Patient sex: M
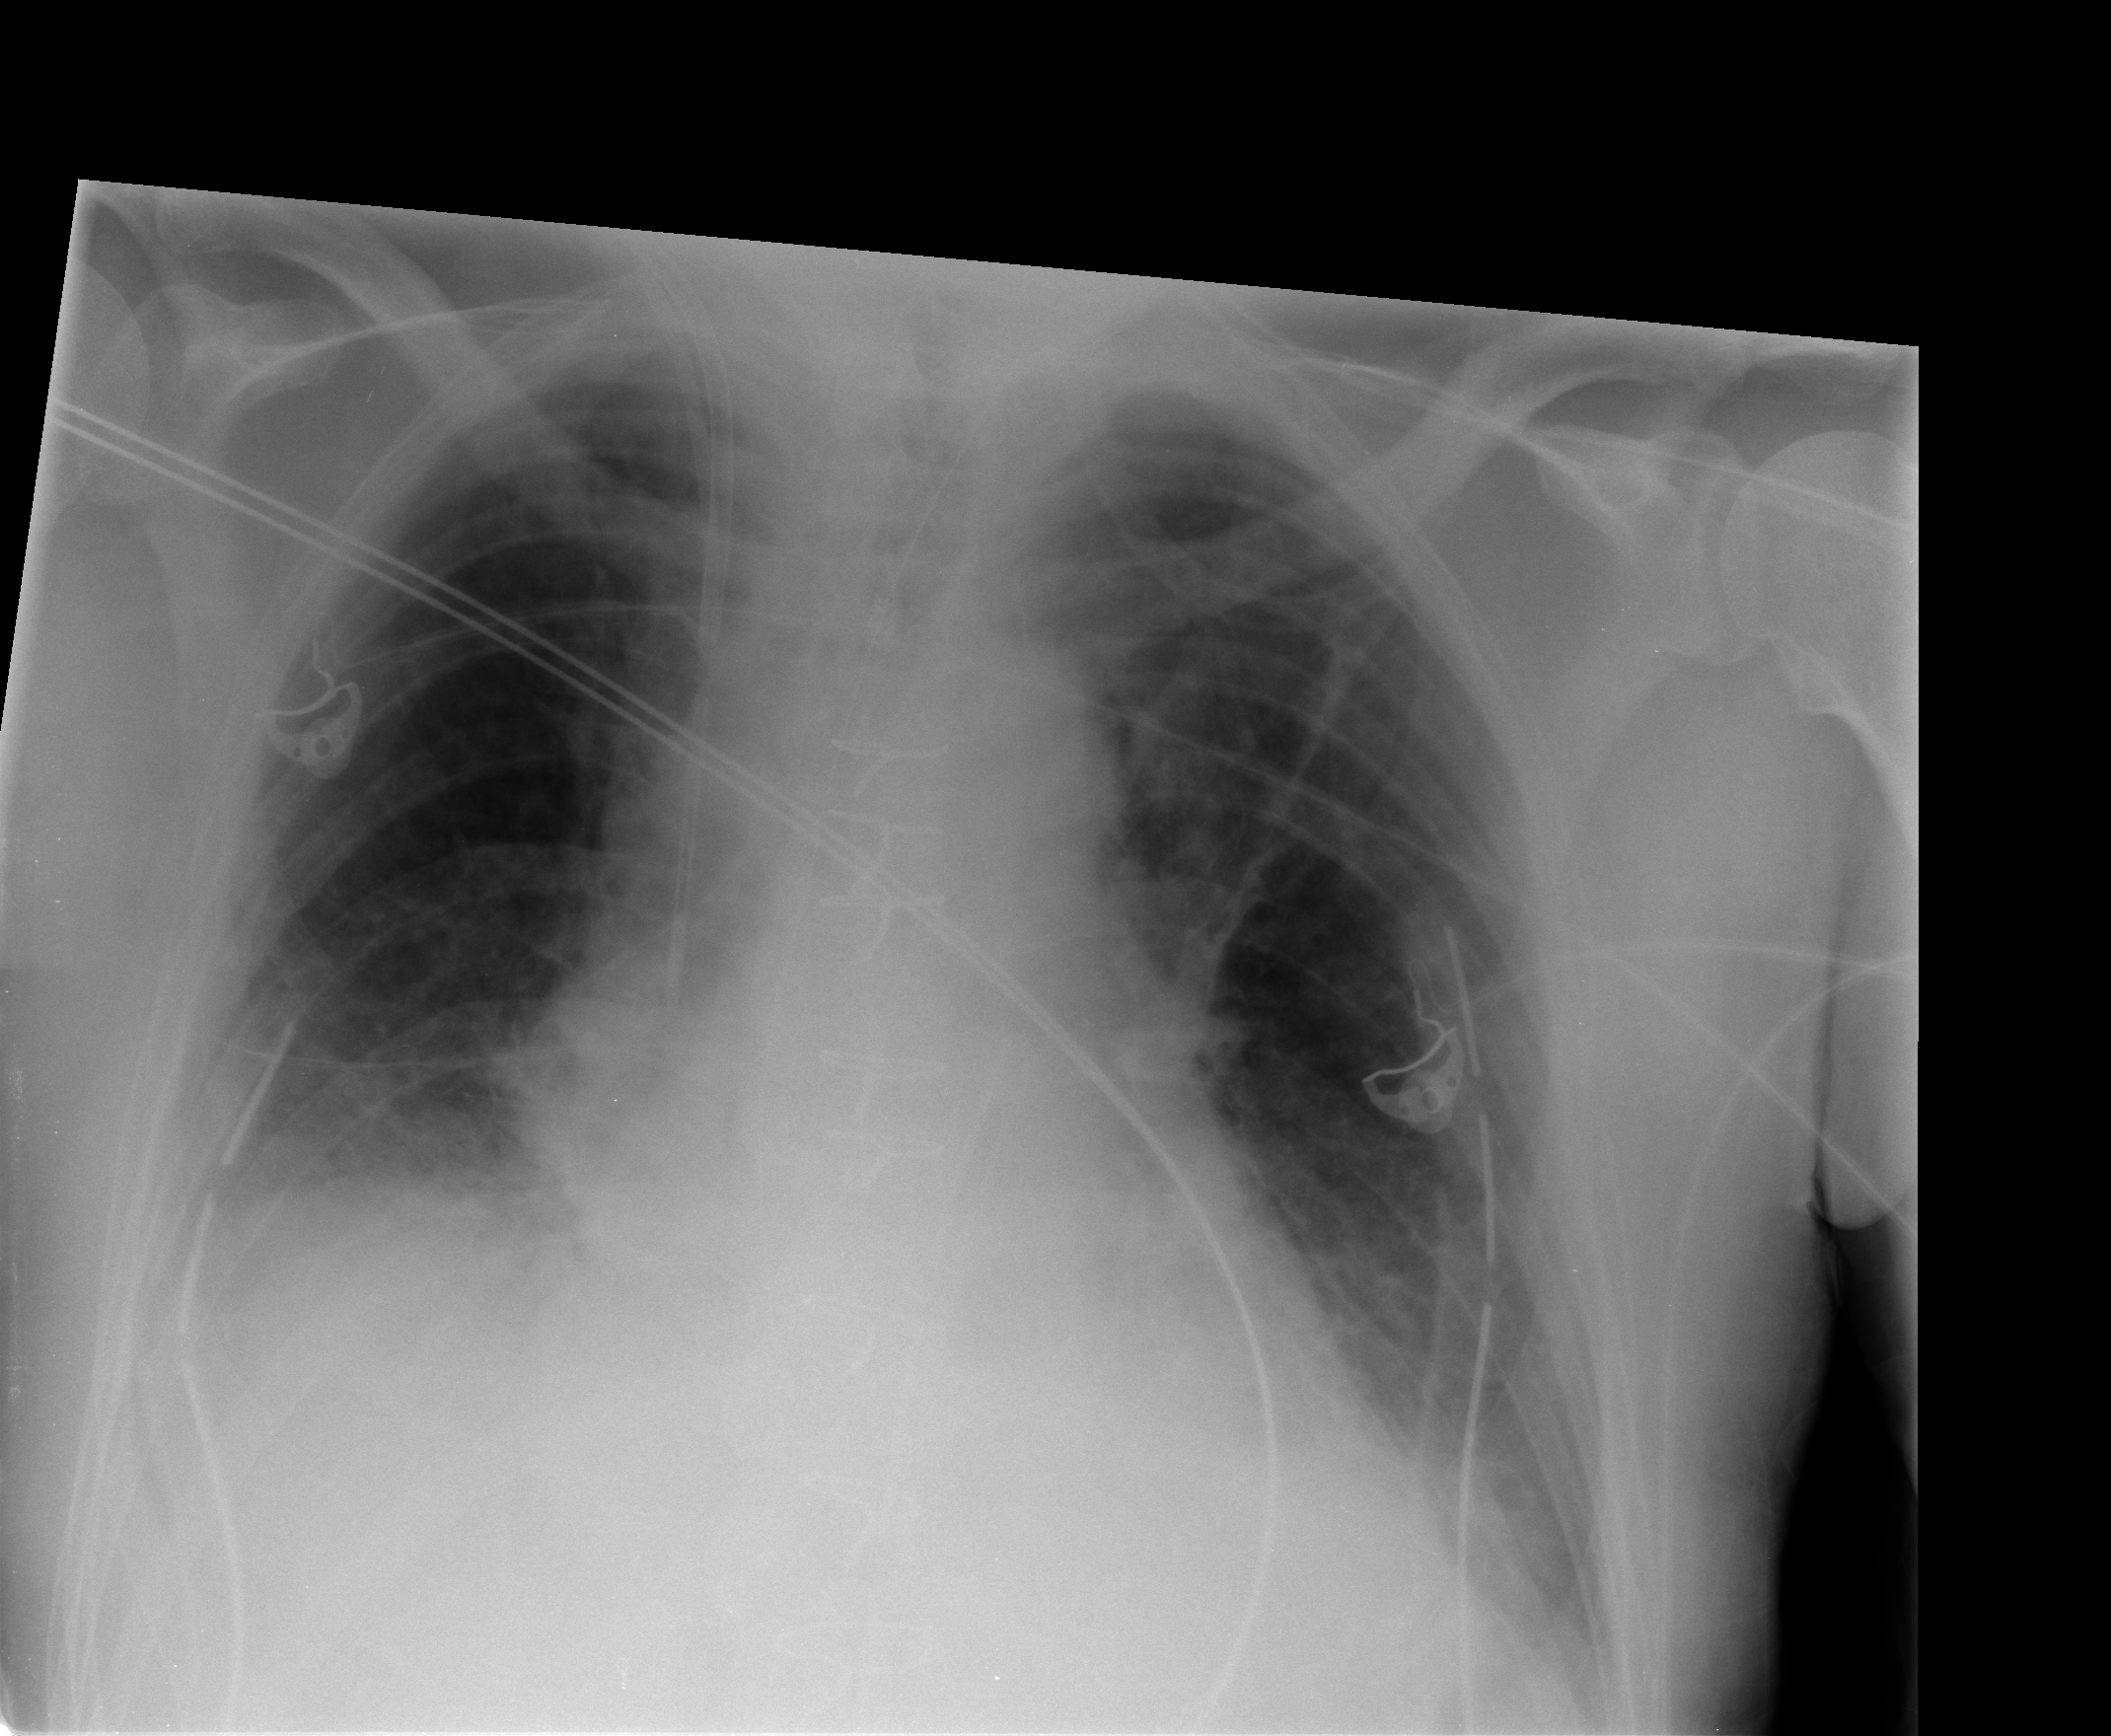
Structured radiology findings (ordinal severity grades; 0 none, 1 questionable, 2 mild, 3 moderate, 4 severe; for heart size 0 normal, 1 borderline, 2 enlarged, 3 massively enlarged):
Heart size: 2
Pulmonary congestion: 1
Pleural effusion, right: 1
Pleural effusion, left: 1
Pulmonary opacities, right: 0
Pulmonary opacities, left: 0
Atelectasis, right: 1
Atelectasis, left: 1